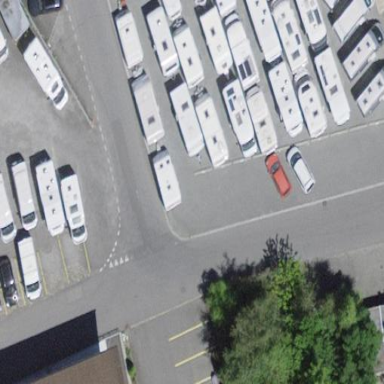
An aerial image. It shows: Parking available on the street side.